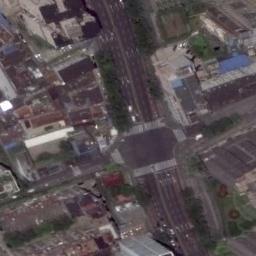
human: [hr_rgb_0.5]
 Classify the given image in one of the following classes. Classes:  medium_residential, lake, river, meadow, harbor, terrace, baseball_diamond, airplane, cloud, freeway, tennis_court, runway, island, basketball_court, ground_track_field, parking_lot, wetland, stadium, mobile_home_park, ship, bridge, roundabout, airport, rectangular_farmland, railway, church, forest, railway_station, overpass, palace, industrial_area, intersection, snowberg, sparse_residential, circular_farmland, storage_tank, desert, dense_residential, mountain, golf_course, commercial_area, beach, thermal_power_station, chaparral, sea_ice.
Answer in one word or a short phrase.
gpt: intersection